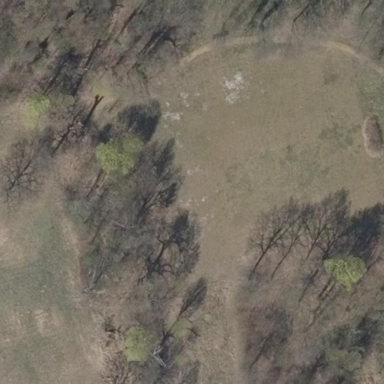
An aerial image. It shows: Beautiful meadow.